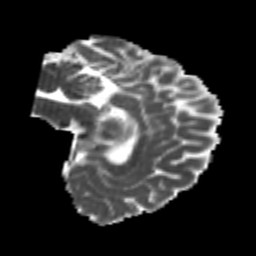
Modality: MD
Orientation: sagittal
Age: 23
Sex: female
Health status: healthy
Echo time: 0.074 s